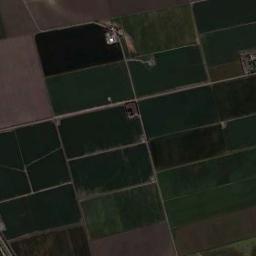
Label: rectangular_farmland